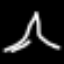
Label: The Eiffel Tower